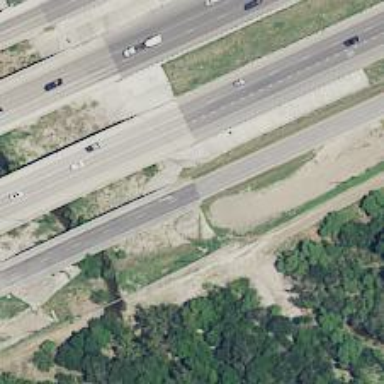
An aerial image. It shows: Secondary road with frontage road crossing bridge.